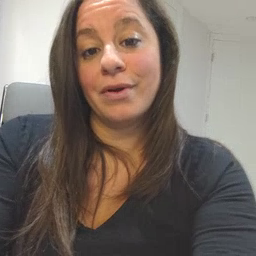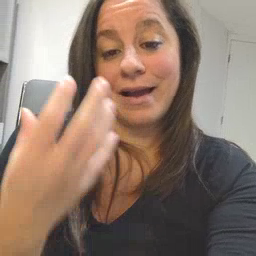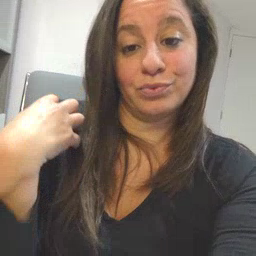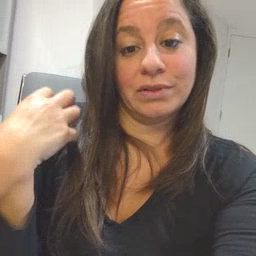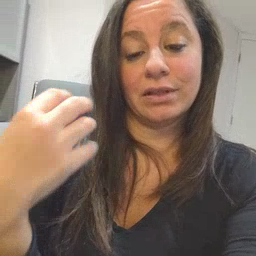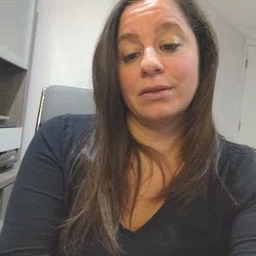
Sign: outside